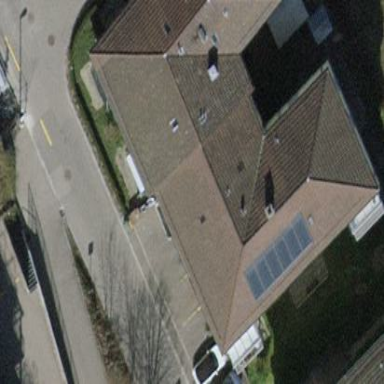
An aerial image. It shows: Tile-roofed apartment building.